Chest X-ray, AP view. Patient: 34 years old, sex M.
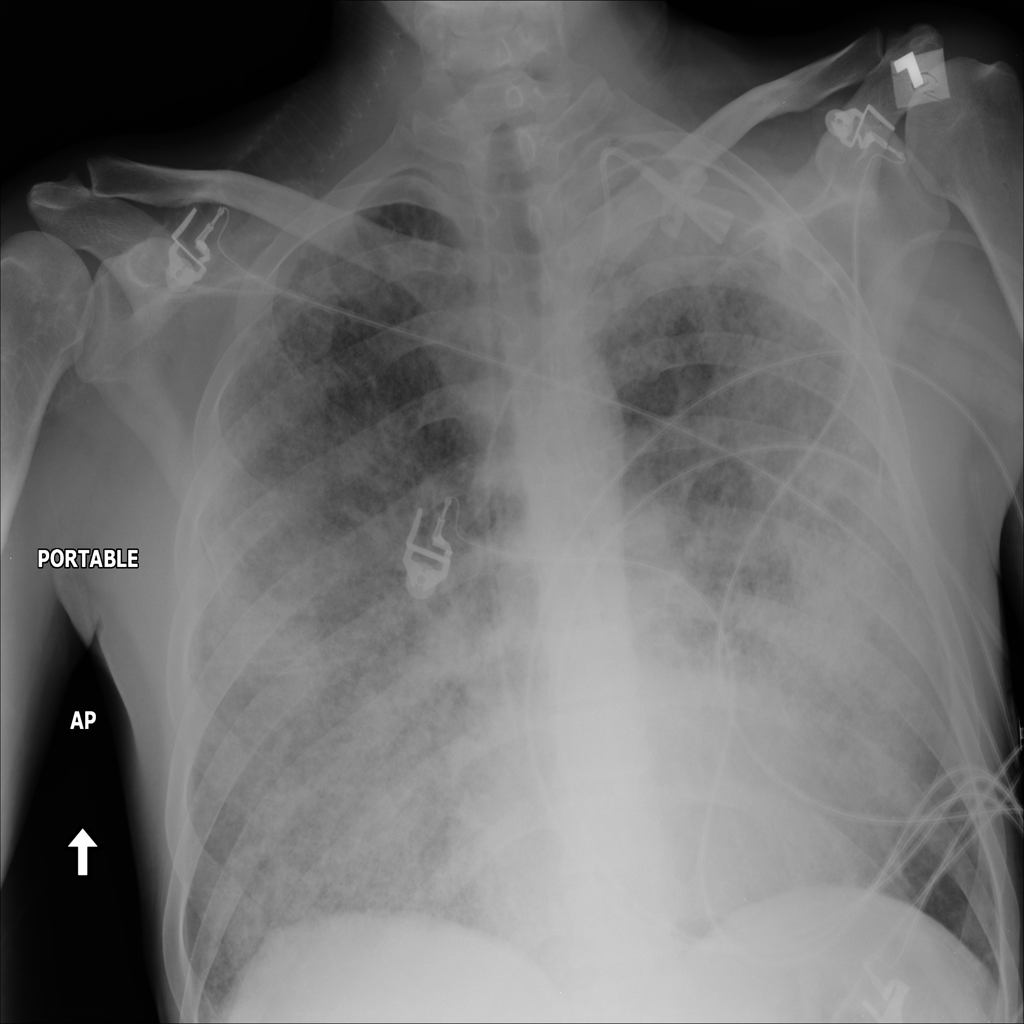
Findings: No Finding